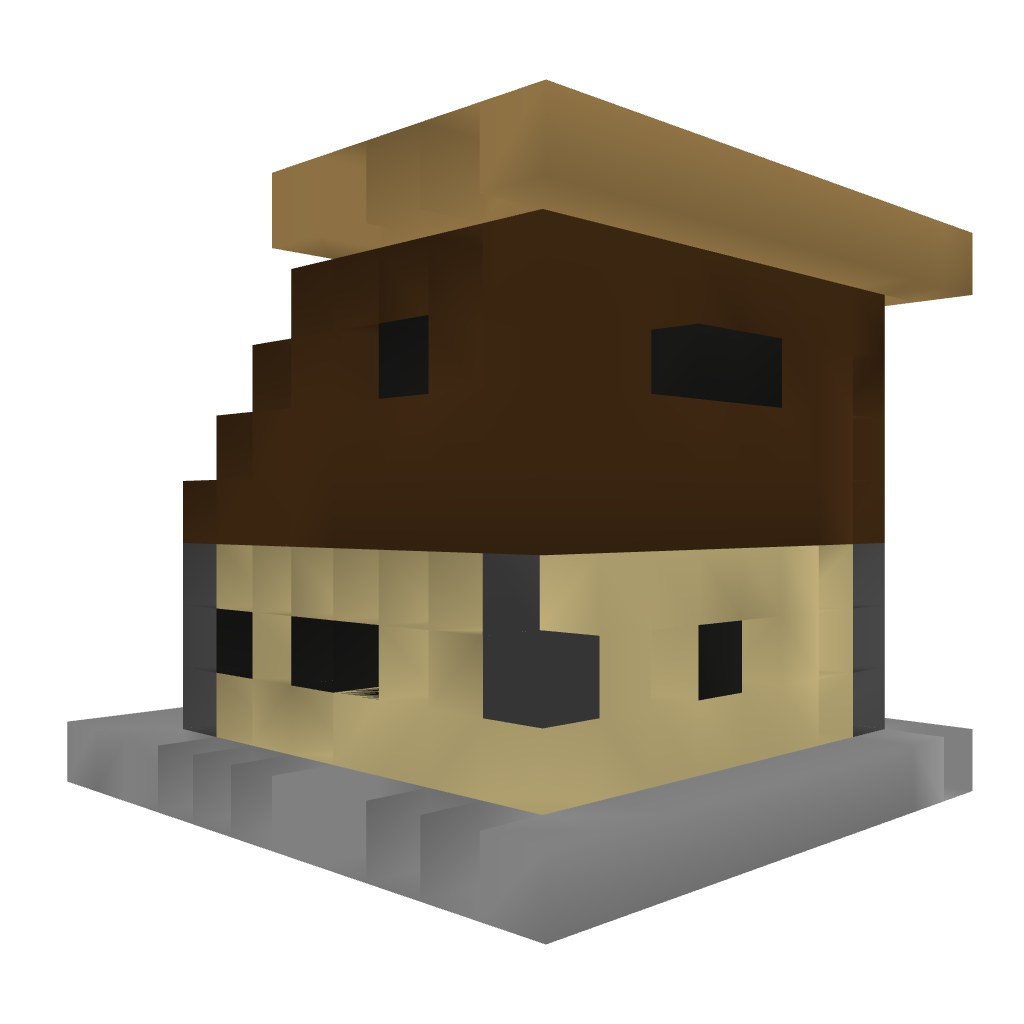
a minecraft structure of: Simple Shed